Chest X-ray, PA view. Patient: 43 years old, sex M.
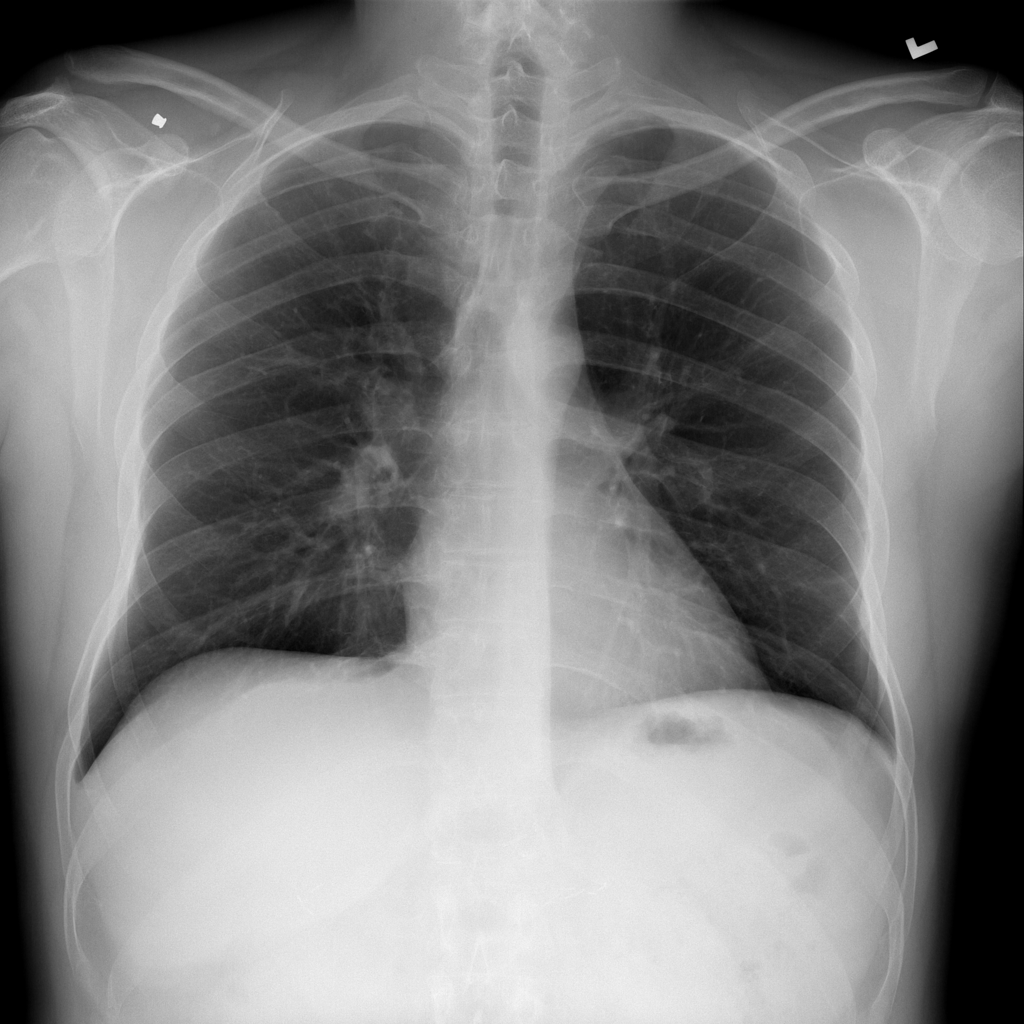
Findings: No Finding